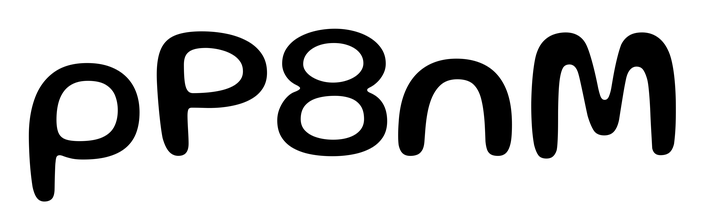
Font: Gluten_Regular